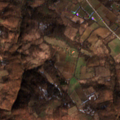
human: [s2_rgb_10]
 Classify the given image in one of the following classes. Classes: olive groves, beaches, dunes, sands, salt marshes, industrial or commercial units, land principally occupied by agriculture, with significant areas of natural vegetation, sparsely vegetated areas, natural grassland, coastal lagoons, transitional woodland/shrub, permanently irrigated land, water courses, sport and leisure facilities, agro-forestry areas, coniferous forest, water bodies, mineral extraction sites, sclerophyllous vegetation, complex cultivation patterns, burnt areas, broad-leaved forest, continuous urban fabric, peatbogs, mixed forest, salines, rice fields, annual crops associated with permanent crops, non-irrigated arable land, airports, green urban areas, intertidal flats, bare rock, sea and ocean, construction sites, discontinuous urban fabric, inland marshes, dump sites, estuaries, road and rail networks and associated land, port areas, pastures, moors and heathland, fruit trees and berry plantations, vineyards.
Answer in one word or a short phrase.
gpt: complex cultivation patterns, land principally occupied by agriculture, with significant areas of natural vegetation, broad-leaved forest